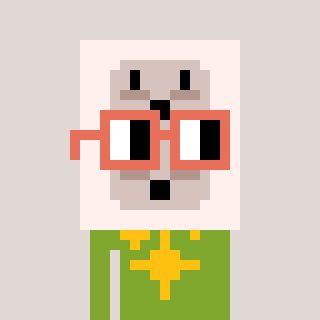
a pixel art character with square orange glasses, a outlet-shaped head and a slimegreen-colored body on a warm background